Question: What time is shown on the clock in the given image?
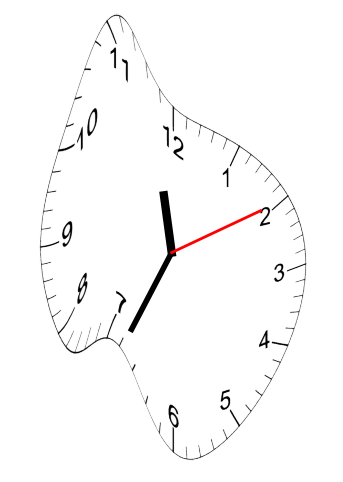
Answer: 11:34:10